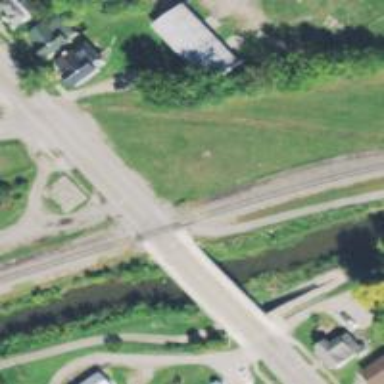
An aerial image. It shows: Crossing for the railway.